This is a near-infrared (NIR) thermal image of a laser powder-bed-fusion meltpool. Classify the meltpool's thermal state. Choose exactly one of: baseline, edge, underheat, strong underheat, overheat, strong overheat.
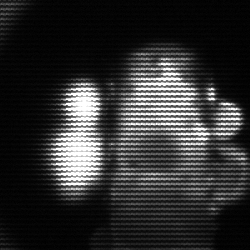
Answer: strong underheat